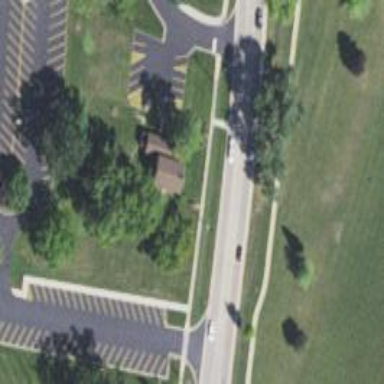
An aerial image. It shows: Tertiary road with asphalt surface and separate sidewalk.